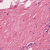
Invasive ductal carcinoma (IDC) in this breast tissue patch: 0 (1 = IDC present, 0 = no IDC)